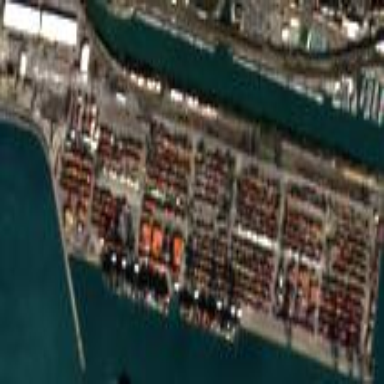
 specifically for cargo containers at seaport."